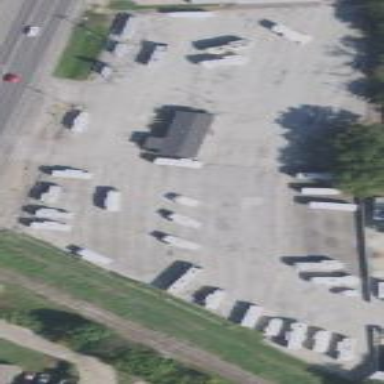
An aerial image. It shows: Caravan shop.